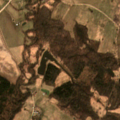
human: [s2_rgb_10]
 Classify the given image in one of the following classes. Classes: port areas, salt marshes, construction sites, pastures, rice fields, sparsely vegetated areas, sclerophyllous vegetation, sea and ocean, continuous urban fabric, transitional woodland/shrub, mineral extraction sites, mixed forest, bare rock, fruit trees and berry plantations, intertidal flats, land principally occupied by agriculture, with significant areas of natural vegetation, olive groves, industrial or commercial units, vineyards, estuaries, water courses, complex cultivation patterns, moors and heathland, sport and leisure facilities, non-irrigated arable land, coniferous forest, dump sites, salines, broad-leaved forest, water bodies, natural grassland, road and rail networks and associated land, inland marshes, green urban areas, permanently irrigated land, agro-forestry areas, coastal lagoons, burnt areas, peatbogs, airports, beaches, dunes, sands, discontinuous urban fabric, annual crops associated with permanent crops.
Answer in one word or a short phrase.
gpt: non-irrigated arable land, pastures, complex cultivation patterns, land principally occupied by agriculture, with significant areas of natural vegetation, broad-leaved forest, mixed forest